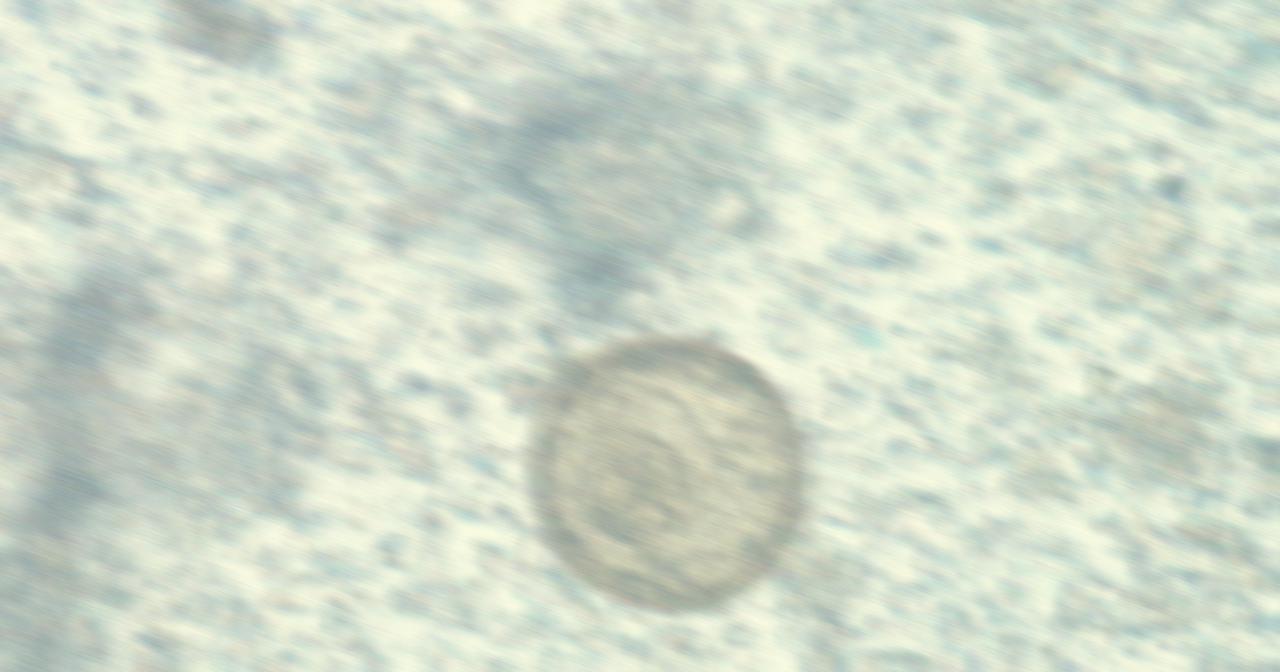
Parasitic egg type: Hymenolepis diminuta